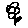
Label: flower